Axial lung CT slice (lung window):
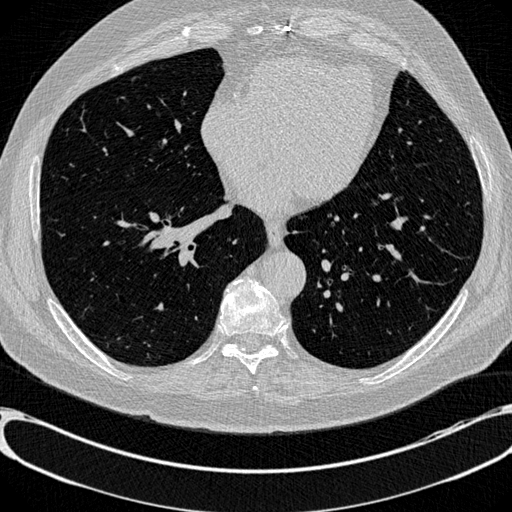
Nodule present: no